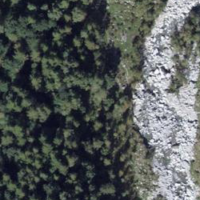
EUNIS habitat code: 45
Species observed at this site:
Parnassius apollo